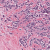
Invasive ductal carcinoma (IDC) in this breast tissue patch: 1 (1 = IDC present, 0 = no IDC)